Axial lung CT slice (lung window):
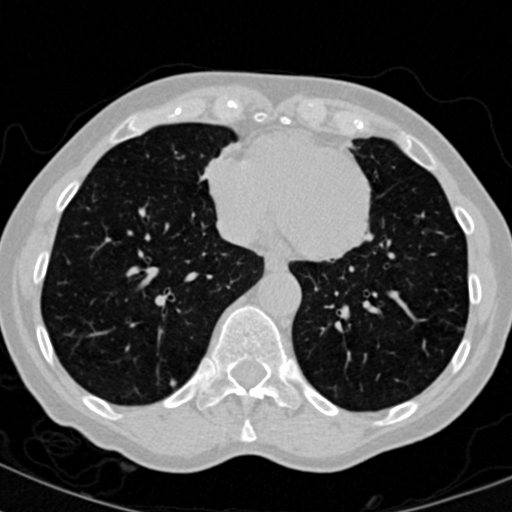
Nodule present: yes
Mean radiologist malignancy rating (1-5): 2.25